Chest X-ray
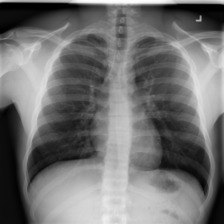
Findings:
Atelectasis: negative
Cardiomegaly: negative
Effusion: negative
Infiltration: positive
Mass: negative
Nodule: negative
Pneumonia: negative
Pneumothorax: negative
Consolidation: negative
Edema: negative
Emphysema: negative
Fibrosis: negative
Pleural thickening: negative
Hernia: negative